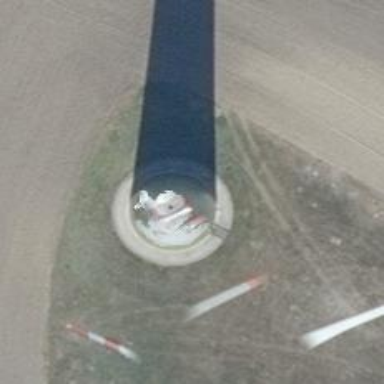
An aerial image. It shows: Wind turbine generator that utilizes wind as its source for generating electricity. It is of the horizontal axis type.